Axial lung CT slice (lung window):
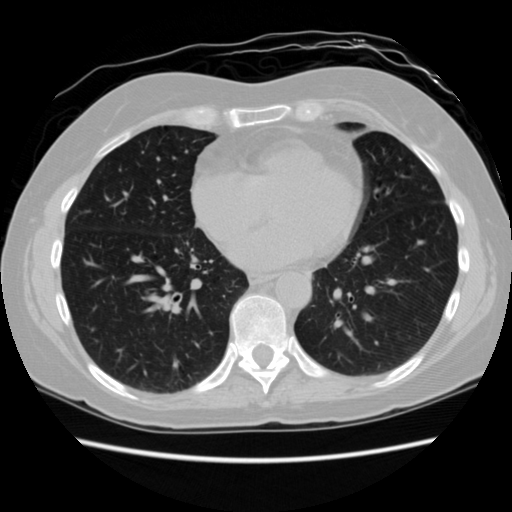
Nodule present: no